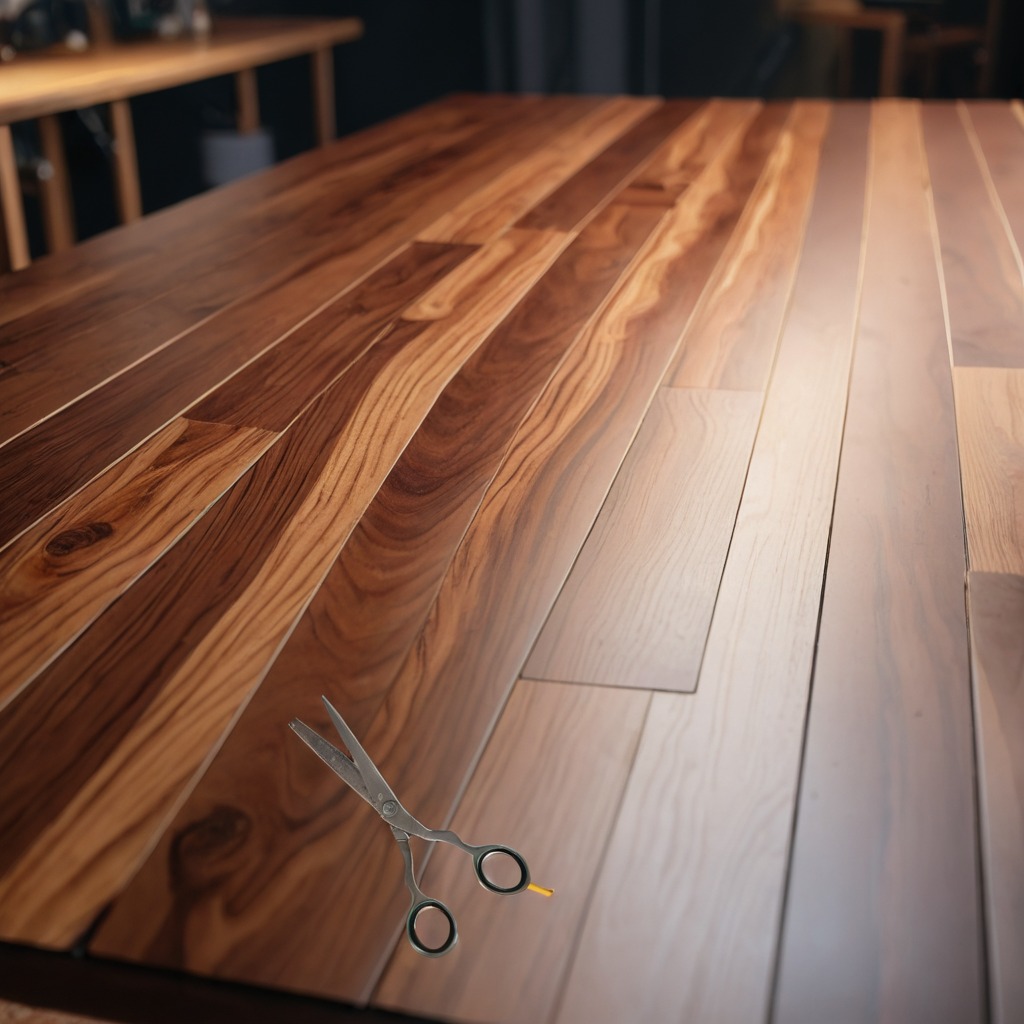
A scissor is lying on a wooden table in a carpentry studio.